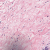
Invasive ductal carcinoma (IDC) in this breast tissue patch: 0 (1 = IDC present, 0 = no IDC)